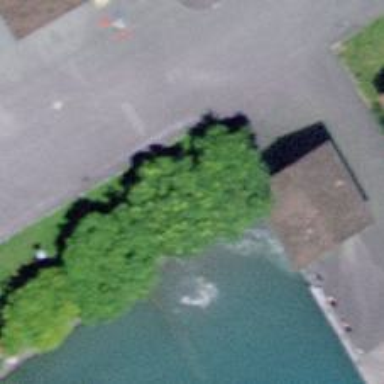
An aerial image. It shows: Red bench.